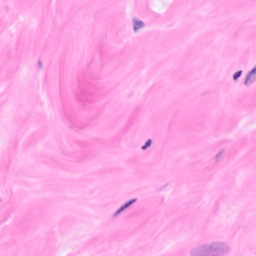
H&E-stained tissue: Breast